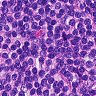
Metastatic tissue present: no